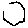
Label: hexagon